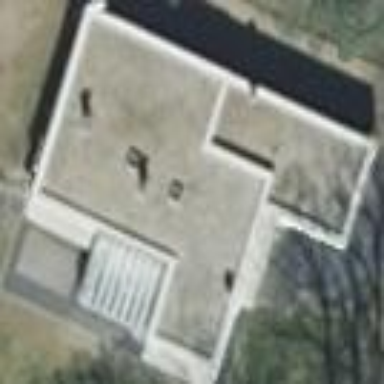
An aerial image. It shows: House with flat light gray roof.